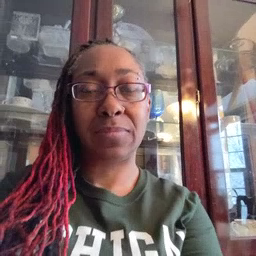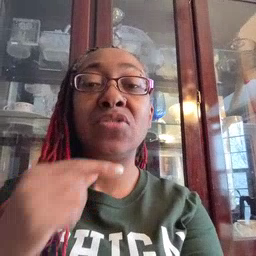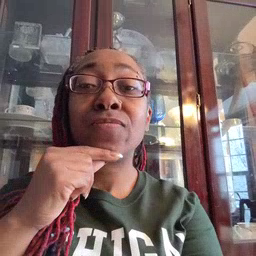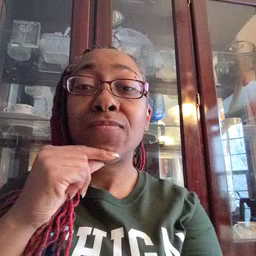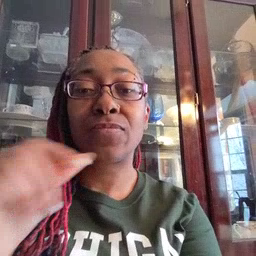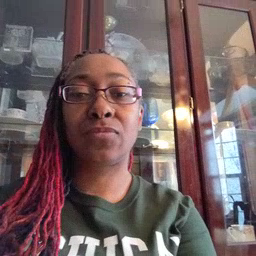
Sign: chin